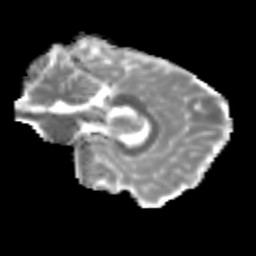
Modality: MD
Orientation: sagittal
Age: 19
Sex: female
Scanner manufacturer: siemens
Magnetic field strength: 3 T
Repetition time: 3.5 s
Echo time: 0.125 s